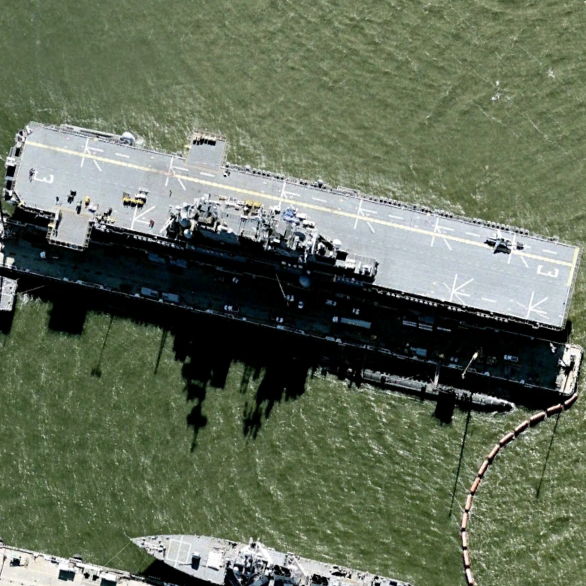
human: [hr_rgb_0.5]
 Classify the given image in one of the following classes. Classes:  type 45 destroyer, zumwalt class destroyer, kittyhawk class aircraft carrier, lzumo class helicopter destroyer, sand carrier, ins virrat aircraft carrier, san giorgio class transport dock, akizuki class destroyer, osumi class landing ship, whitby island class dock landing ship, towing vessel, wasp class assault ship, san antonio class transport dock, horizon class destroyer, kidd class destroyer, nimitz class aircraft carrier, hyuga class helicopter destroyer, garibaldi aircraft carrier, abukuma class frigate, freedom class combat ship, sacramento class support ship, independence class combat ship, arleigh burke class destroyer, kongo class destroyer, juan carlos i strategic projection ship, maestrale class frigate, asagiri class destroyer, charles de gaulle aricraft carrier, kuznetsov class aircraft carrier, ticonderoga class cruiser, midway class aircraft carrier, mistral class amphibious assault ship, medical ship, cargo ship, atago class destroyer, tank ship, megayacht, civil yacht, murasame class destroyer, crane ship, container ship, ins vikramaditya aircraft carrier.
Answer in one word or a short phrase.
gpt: Wasp class assault ship